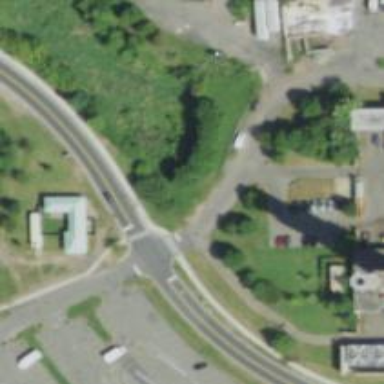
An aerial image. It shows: Uncontrolled crossing on the road.